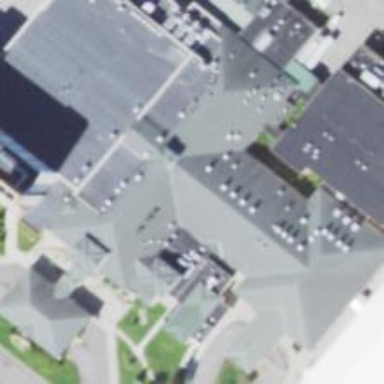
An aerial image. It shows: Building that serves as casino attraction.